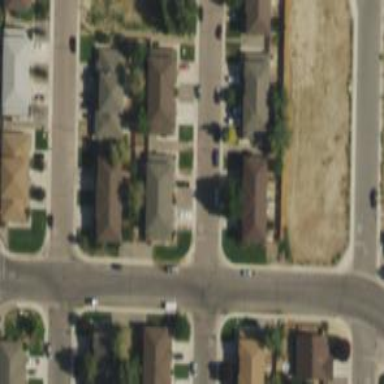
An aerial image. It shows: Residential road with asphalt surface and separate sidewalk.